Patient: sex M, age 45
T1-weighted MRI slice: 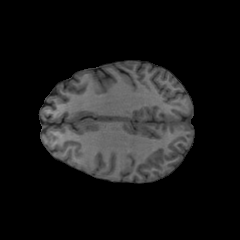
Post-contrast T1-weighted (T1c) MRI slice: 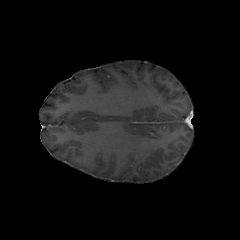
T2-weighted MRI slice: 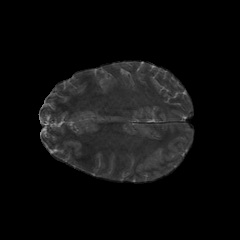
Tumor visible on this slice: no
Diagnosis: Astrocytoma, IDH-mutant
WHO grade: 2